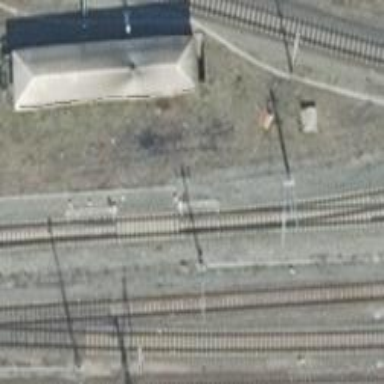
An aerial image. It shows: Railway switch.